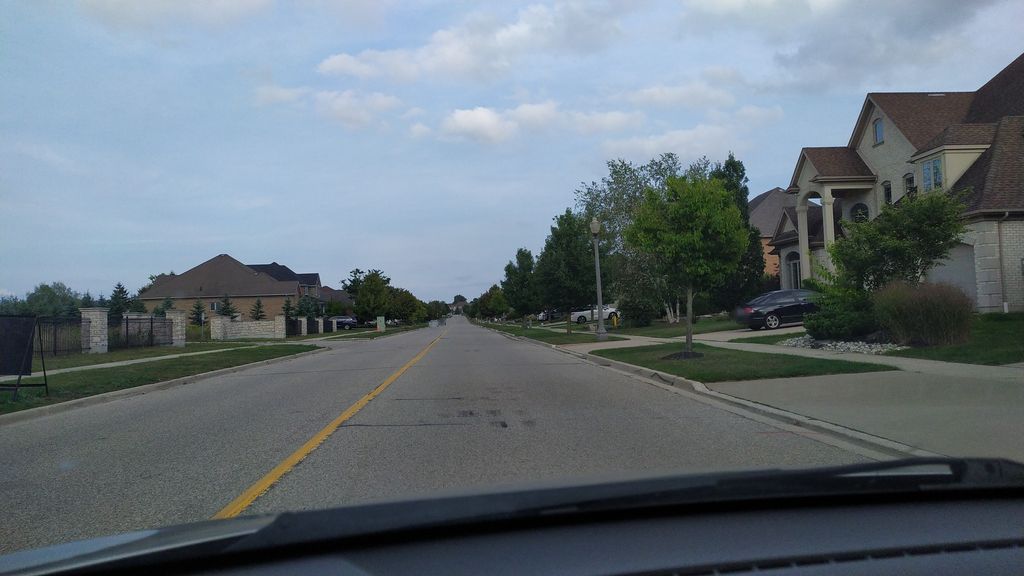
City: kitchener-waterloo